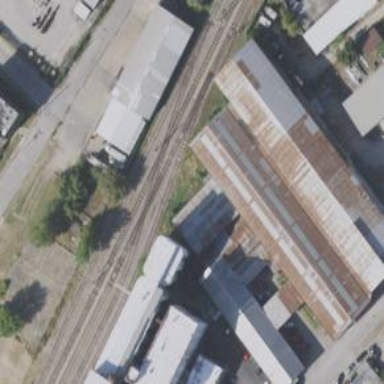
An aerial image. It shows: Light rail service yard with electrified contact lines.